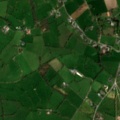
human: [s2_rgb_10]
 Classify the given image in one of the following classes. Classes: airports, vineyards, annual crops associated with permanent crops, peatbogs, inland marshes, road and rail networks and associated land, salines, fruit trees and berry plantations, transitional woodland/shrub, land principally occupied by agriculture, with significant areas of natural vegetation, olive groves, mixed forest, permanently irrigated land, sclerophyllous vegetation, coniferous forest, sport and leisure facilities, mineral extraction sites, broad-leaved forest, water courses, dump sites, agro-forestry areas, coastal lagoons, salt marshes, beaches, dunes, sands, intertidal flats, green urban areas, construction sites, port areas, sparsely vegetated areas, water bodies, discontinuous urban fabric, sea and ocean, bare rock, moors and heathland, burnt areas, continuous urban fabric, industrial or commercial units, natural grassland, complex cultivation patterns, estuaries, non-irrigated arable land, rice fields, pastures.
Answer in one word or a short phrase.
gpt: pastures, land principally occupied by agriculture, with significant areas of natural vegetation